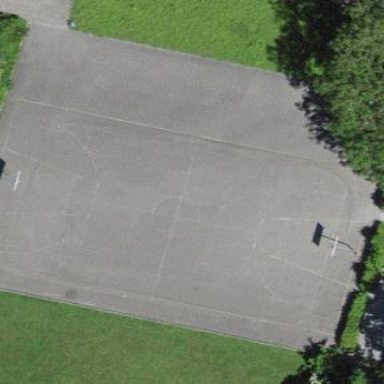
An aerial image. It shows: Basketball court with asphalt surface.